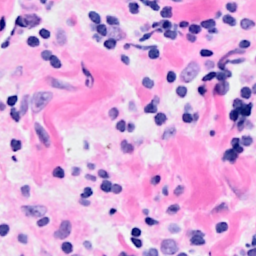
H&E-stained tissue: Breast